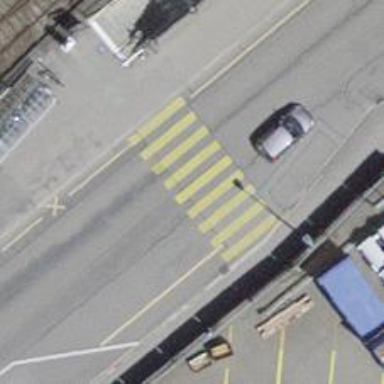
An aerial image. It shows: Uncontrolled zebra crossing with notable zebra markings.